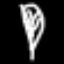
Label: leaf